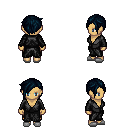
a pixel art fantasy rpg character, female body template, human, tanned skin, gray robe, gold greaves, raven pixie cut hairstyle, white slippers, four views (front, back, left, right), 2x2 character sprite sheet, small pixel art, hard edges, no anti-aliasing